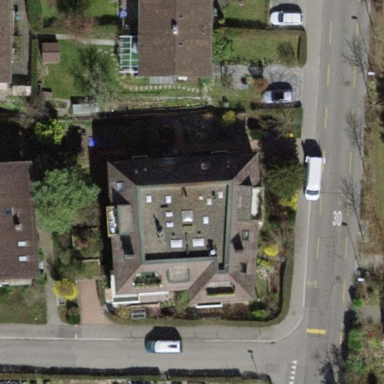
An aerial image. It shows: Unique quadruple saltbox-shaped roof outlines building with multiple apartments.